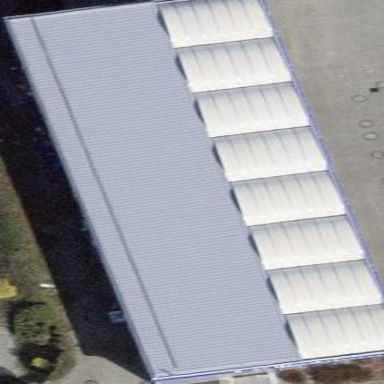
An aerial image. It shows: Building housing car wash facility.